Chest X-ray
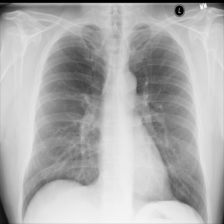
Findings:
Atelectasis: negative
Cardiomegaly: negative
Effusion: negative
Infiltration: negative
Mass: negative
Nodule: negative
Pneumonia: negative
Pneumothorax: negative
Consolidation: negative
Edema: negative
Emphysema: negative
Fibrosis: negative
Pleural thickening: negative
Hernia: negative